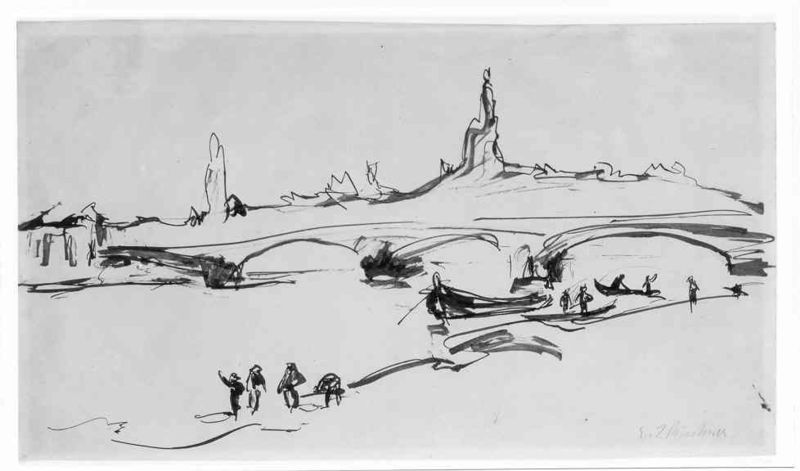
Titel: Blick auf Dresden
Künstler: Ernst Ludwig Kirchner
Standort: Karlsruhe
Institution: Staatliche Kunsthalle Karlsruhe
Schlagwörter: baum, berg, felsen, gestein, gruppe, meer, schatten, wasser, weiß, aquarell, bäume, fluss, frauen, landschaft, menschen, stadt, ufer, fenster, grau, hintergrund, kreide, männer, pfeiler, schwarz, skizze, zeichnung, gebäude, gras, haus, wiese, expressionismus, leute, rahmen, steine, tod, signatur, häuser, hügel, brücke, busch, gebüsch, gewässer, insel, personen, blatt, boot, boote, kahn, paddel, ruder, turm, maus, skulptur, statue, schiff, schiffe, schrift, strand, wellen, bogen, venedig, fischer, abstrakt, berge, fels, gebirge, klippen, leer, modern, schattierung, linien, besucher, figuren, kähne, bogenbrücke, flut, fluten, querformat, einfach, ruderer, rudern, plastik, striche, klippe, pfosten, kirchen, bögen, tusche, blut, bücken, türme, linie, kohle, linear, denkmal, schwarzweiss, radierung, kreise, bleistift, entwurf, tinte, gestalten, skulpturen, picasso, aquädukt, dresden, brücken, federzeichnung, zeichnungen, ruderboote, brückenpfeiler, kliff, tuschezeichnung, würzburg, strichzeichnung, gondel, gondoliere, kalligraphie, bot, brückenbögen, kreidezeichnung, belistift, münner, unterführung, biene, stauten, urlauber, fkuß, kanus, ponton, tushe, sillouette, boo, belistigt, r, fliß, bogeh, menschen am ufer